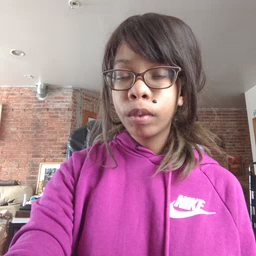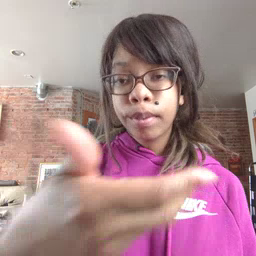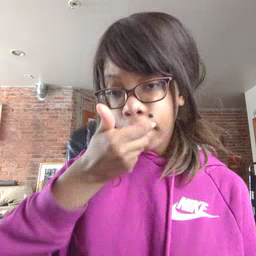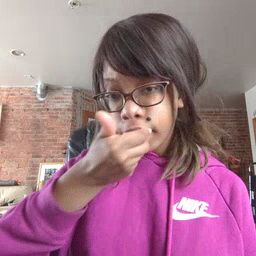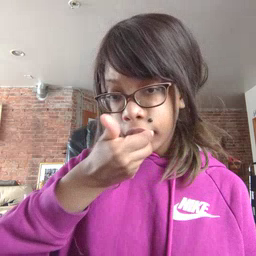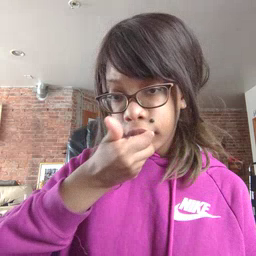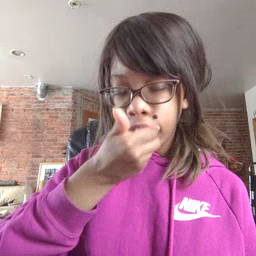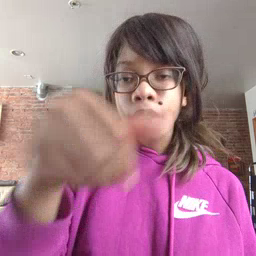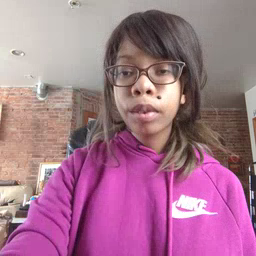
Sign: pizza